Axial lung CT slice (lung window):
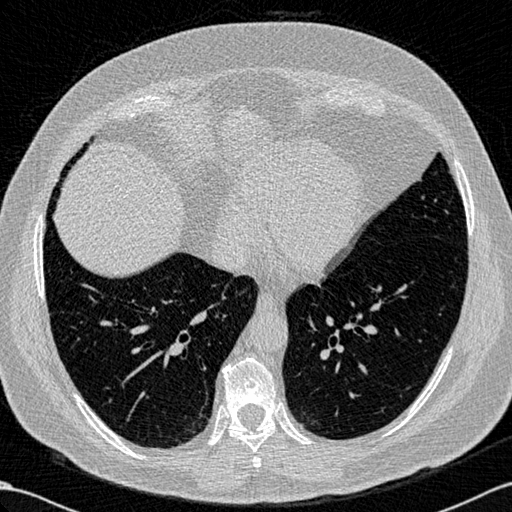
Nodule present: no